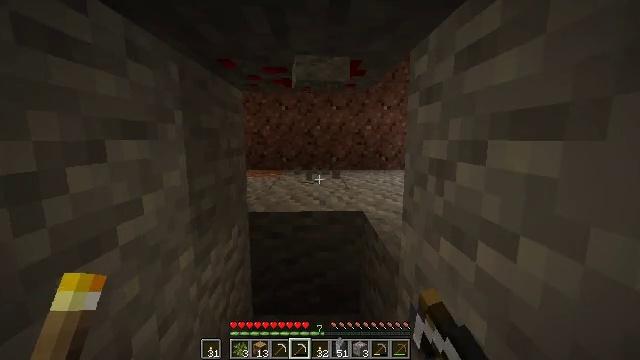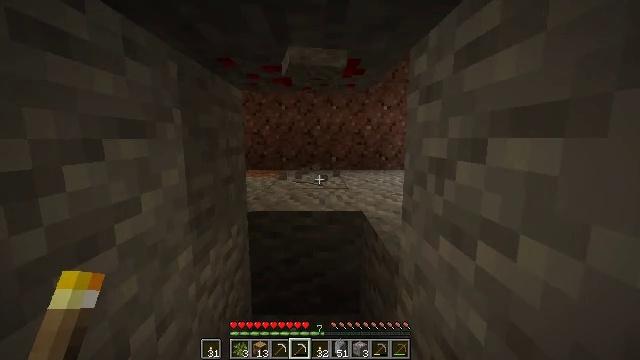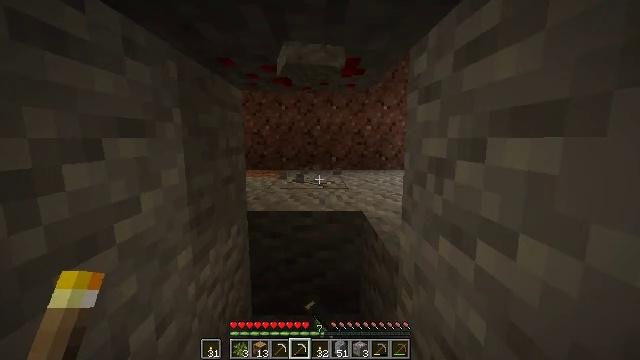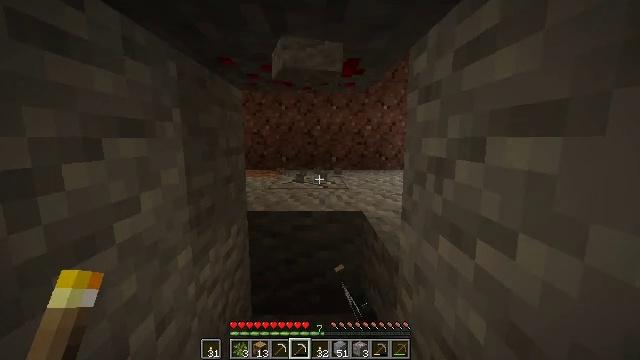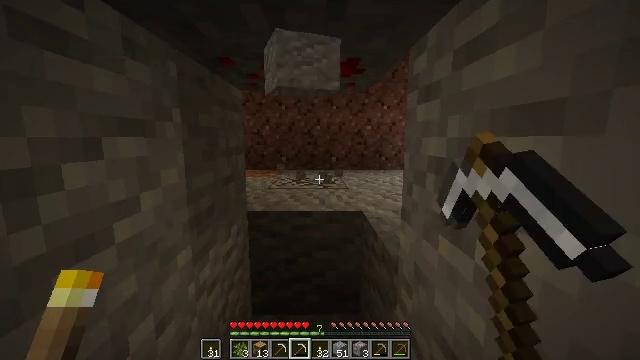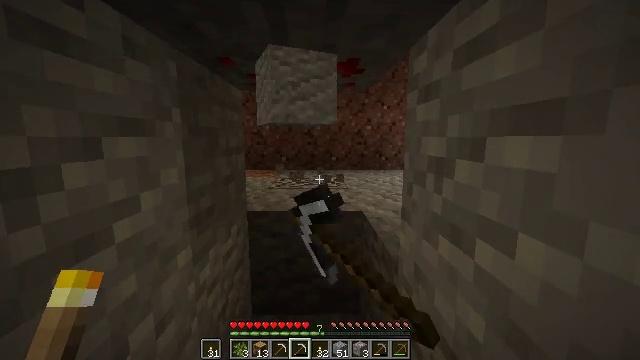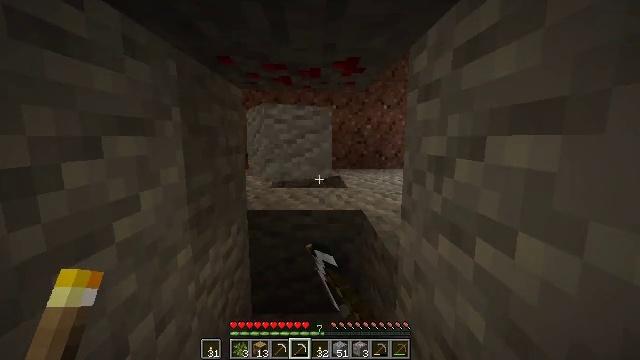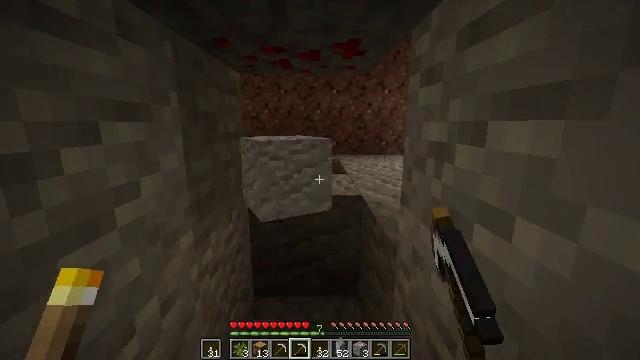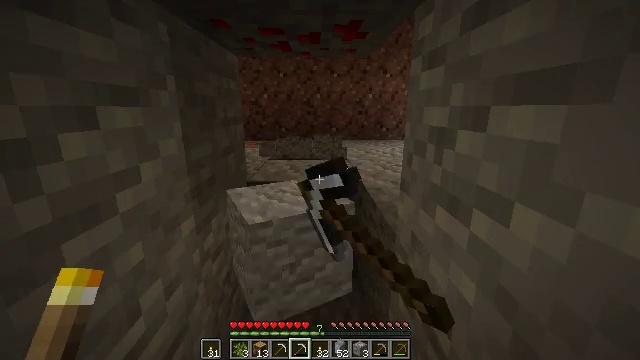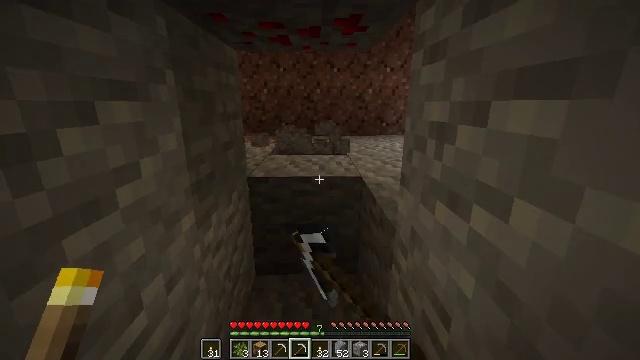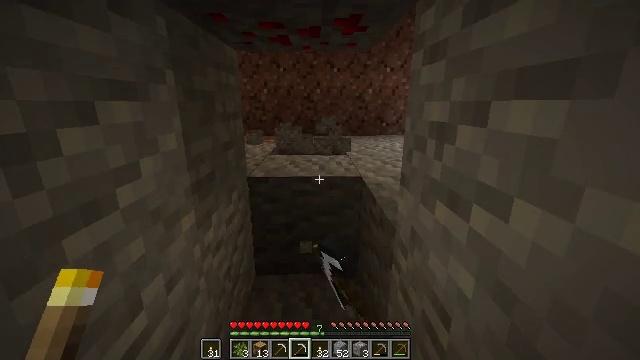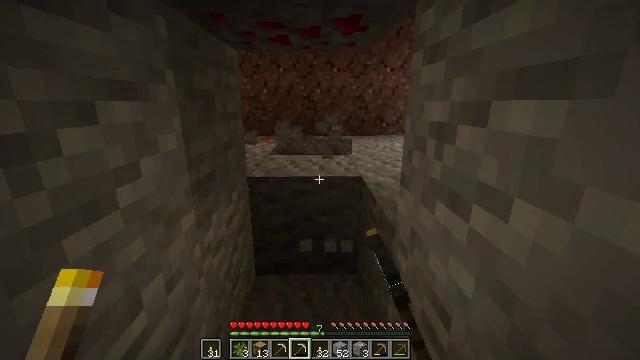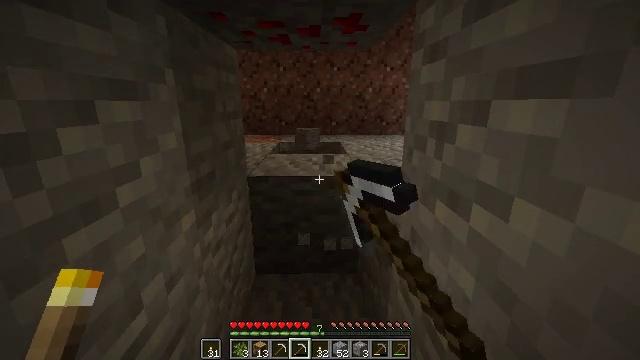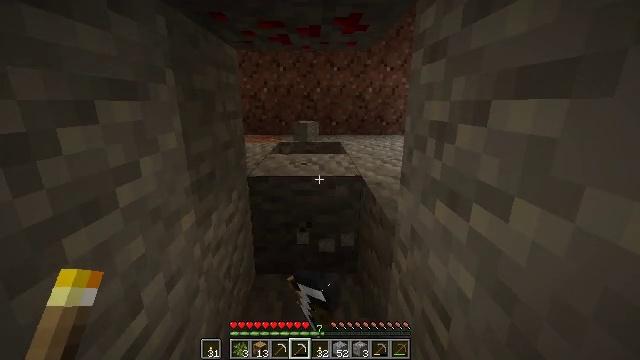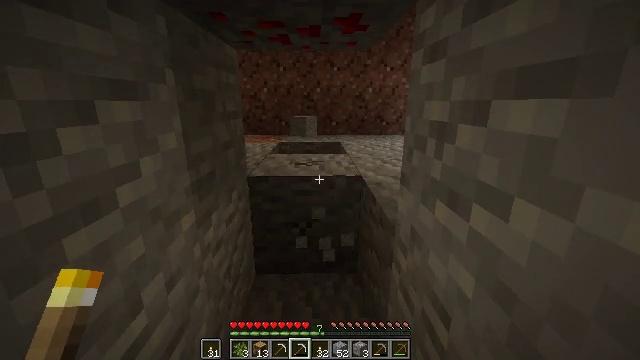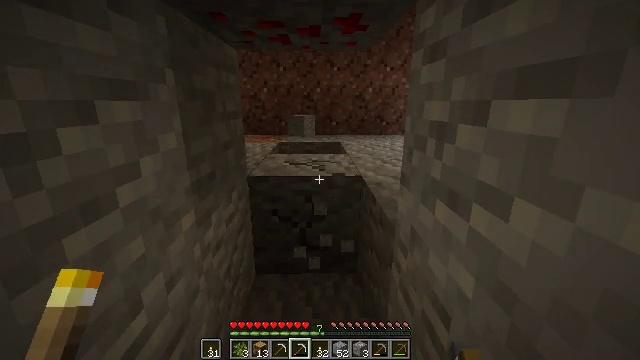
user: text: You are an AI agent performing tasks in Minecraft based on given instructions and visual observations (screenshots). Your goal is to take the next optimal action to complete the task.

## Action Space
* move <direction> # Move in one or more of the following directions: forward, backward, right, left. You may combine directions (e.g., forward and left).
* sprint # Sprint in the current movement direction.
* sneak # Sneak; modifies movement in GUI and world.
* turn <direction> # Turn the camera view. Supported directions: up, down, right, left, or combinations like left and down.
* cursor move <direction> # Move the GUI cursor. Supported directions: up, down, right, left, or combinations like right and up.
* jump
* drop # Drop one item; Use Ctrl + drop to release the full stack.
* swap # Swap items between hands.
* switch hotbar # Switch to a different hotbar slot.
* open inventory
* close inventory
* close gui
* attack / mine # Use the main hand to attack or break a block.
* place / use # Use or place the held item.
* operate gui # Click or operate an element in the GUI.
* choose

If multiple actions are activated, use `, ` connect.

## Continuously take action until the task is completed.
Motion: motion action
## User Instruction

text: Break the andesite to collect it.
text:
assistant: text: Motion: attack / mine
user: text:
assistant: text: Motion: attack / mine
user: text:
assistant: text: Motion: attack / mine
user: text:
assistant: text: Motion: attack / mine
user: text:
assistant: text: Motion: attack / mine
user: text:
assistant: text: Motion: attack / mine
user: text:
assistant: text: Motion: turn down, attack / mine
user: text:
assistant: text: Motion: turn down, attack / mine
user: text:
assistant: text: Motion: turn down, attack / mine
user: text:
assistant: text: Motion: attack / mine
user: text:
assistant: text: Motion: attack / mine
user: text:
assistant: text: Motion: attack / mine
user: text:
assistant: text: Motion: attack / mine
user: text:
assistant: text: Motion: attack / mine
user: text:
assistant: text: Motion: attack / mine
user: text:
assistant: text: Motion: attack / mine
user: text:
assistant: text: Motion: attack / mine
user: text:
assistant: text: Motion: attack / mine
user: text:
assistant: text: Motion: move forward, attack / mine
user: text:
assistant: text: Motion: move forward, attack / mine
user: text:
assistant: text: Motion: move forward, attack / mine
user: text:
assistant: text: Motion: attack / mine
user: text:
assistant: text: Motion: attack / mine
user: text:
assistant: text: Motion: attack / mine
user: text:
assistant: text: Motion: attack / mine